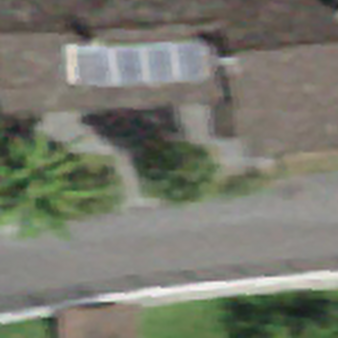
Label: other